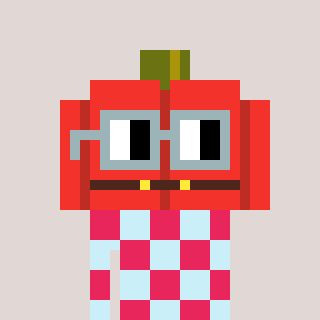
a pixel art character with square dark gray glasses, a pumpkin-shaped head and a cold-colored body on a warm background